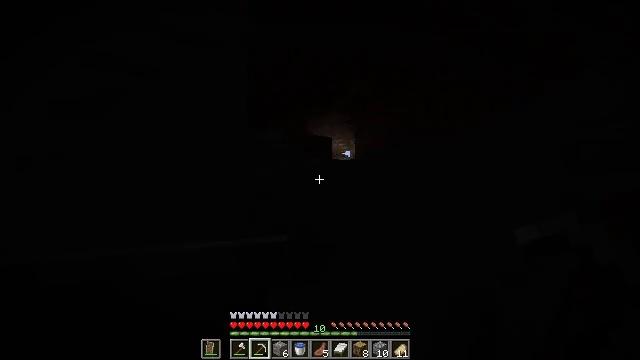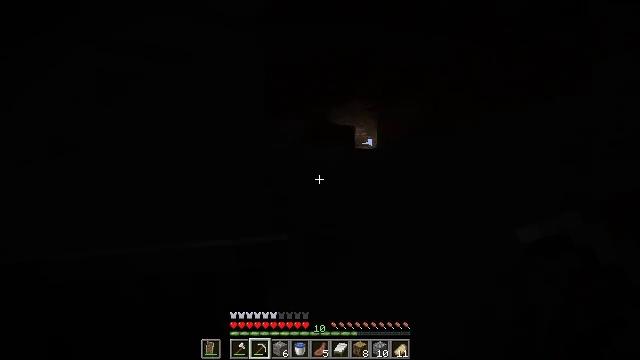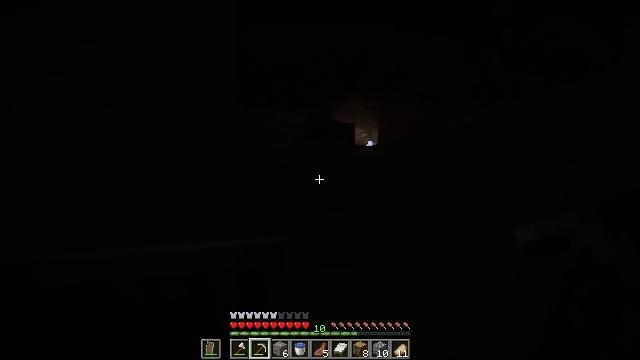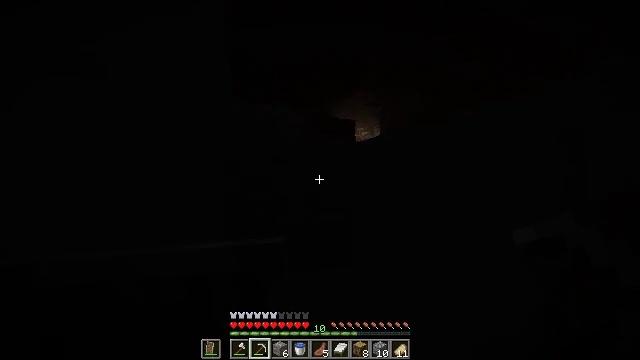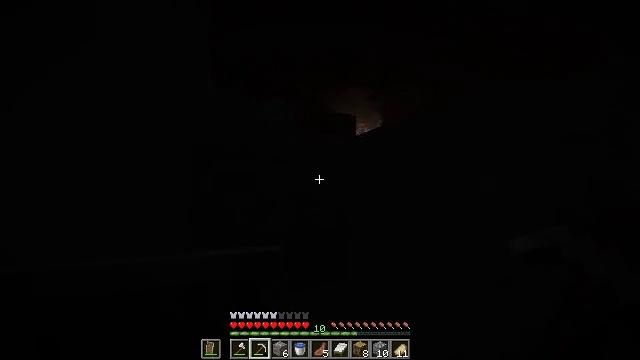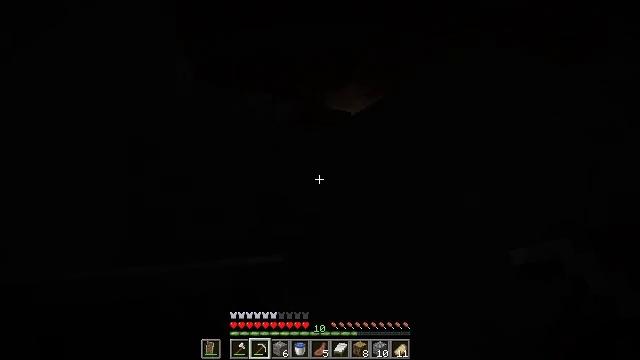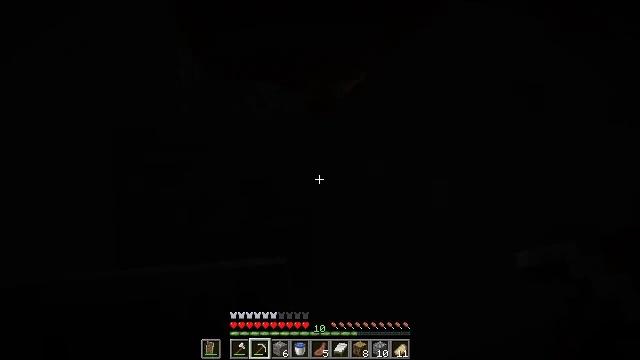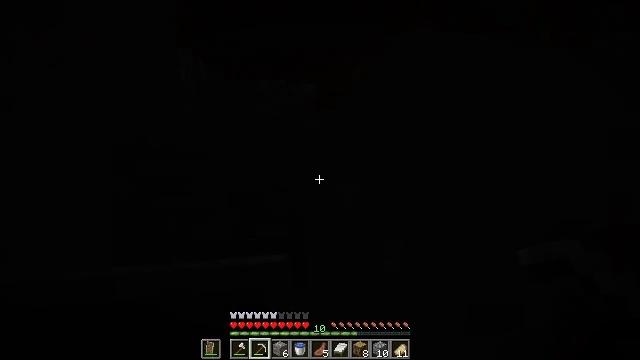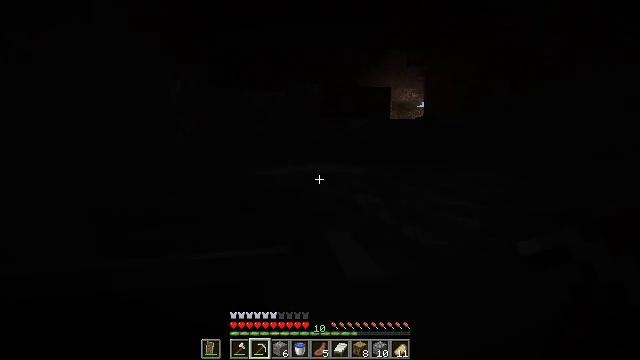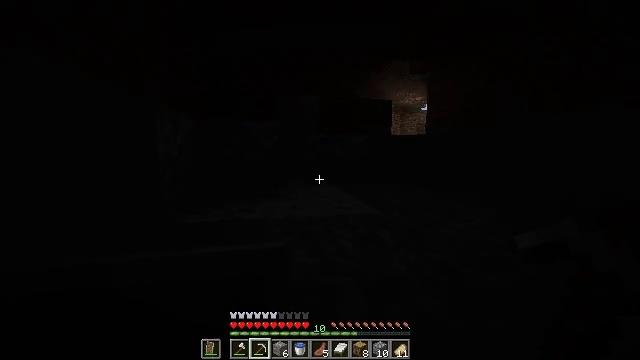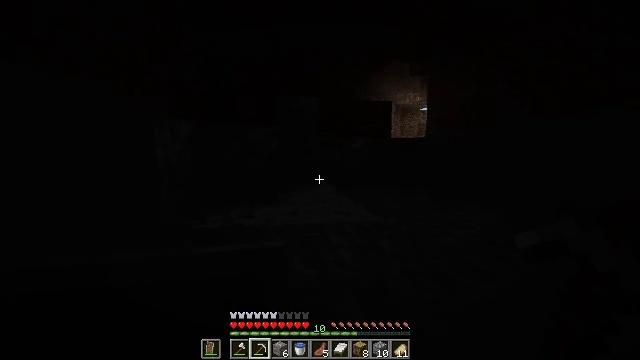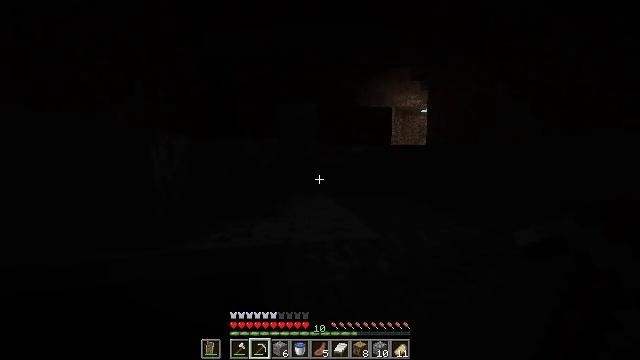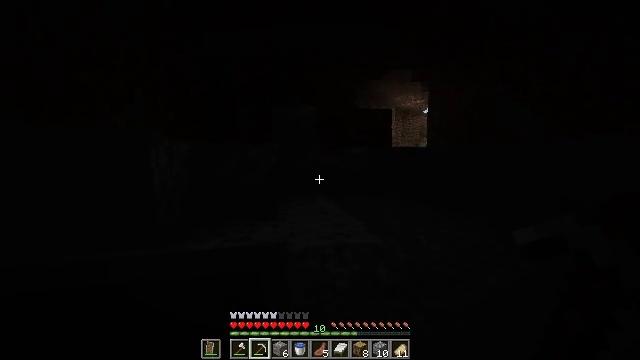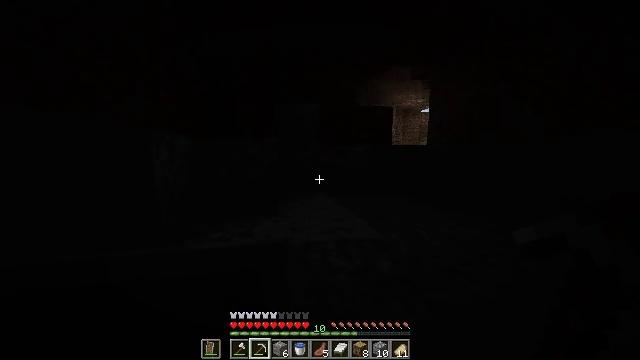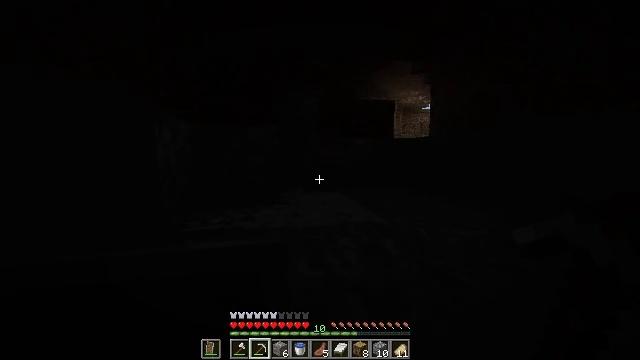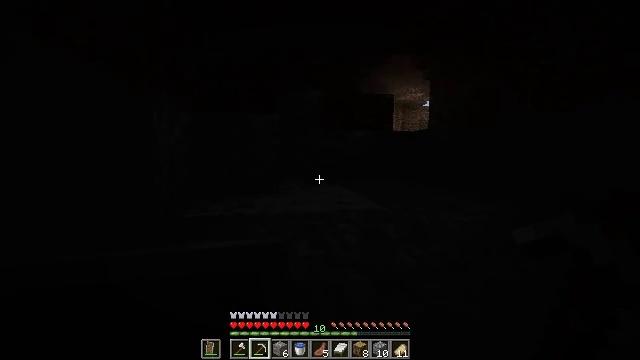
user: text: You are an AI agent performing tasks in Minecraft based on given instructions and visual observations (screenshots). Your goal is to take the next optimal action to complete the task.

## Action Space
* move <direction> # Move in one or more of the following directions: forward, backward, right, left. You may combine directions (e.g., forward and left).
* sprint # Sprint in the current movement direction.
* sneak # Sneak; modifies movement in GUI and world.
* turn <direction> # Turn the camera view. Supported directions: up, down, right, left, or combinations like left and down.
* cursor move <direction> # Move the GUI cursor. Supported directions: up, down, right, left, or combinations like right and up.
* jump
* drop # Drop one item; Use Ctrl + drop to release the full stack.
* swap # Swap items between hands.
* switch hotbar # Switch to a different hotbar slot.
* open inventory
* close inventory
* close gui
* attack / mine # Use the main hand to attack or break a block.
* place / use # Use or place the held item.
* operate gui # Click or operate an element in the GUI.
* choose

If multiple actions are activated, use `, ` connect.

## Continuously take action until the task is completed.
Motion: motion action
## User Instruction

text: Drop iron ore.
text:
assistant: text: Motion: move forward and move right, sprint, turn left and down, jump
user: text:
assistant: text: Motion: move forward and move right, sprint, jump
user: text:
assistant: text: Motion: move forward and move right, sprint, jump
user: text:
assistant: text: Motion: move forward and move right, sprint
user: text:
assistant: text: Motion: move forward and move right, sprint, turn down
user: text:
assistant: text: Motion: move forward, sprint, turn left and down
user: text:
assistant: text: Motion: move forward, sprint, turn left and down, jump
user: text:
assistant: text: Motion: move forward and move left, sprint, turn left and down, jump
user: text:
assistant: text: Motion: move forward and move left, sprint, jump
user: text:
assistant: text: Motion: move forward and move left, sprint, jump
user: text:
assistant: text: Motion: move forward and move left, sprint, jump
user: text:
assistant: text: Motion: move forward and move left, sprint, jump
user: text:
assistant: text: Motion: move forward and move left, sprint, jump
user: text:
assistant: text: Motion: move forward and move left, sprint, jump
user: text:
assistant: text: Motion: move forward, sprint, jump
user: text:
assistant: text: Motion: move forward, sprint, jump
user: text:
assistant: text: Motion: move forward and move left, sprint, jump
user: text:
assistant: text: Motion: move forward and move left, sprint, jump
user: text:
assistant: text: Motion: move forward and move left, sprint, jump
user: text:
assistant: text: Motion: move forward and move left, sprint, jump
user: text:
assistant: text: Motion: move forward and move left, sprint, jump
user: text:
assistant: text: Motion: move forward, sprint, turn right, jump
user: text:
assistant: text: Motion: move forward, sprint, turn right, jump
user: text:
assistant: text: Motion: move forward, sprint, jump
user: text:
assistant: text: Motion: move forward, sprint, jump
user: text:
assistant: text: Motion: move forward, sprint, jump
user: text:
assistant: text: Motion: move forward, sprint, turn right, jump
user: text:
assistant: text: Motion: move forward, sprint, turn right, jump
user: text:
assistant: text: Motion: move forward, sprint, turn right, jump
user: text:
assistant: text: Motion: move forward, sprint, turn right, jump